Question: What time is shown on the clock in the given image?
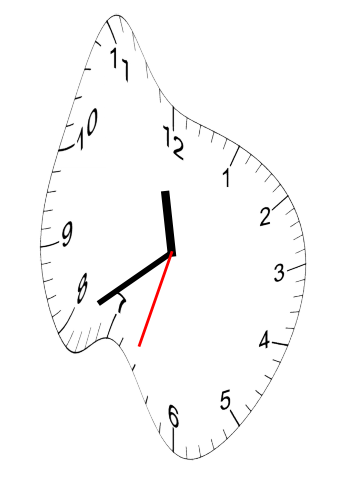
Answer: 11:39:33